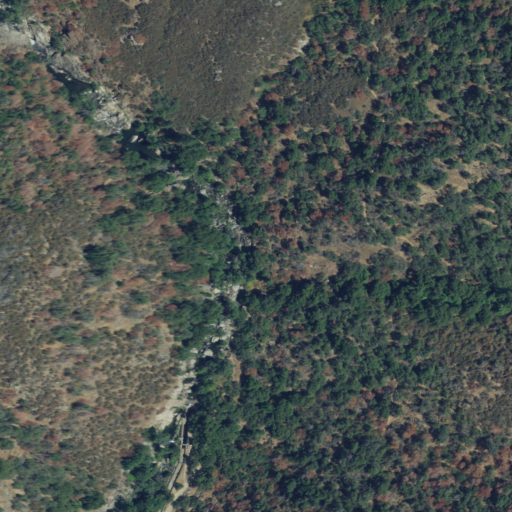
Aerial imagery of valley in California named Deep Canyon containing grassland, evergreen forest, shrub, mixed forest, and deciduous forest